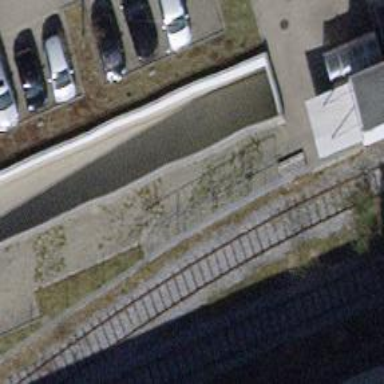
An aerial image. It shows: Single-track railway spur.